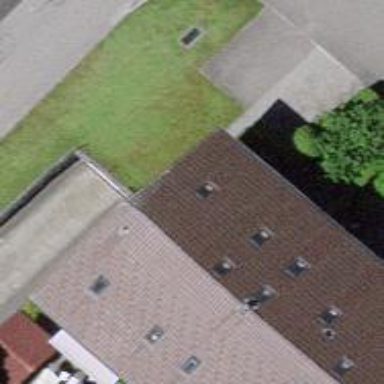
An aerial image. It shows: Residential building with gabled roof.